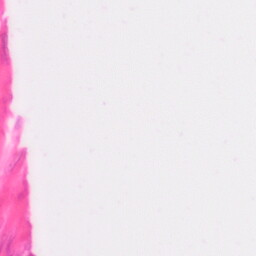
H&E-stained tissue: Colon